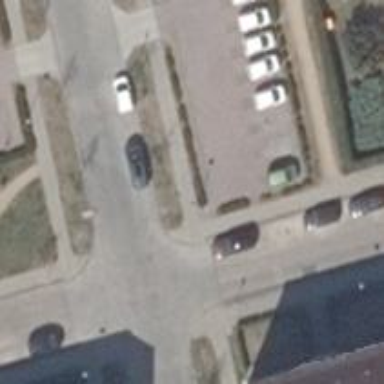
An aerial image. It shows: Unmarked crossing on the road.